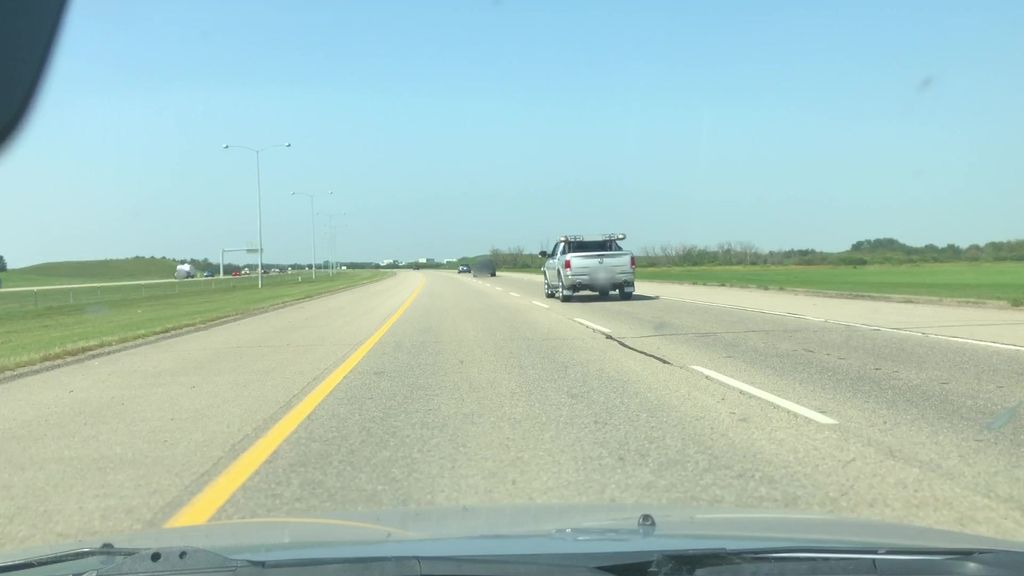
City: edmonton